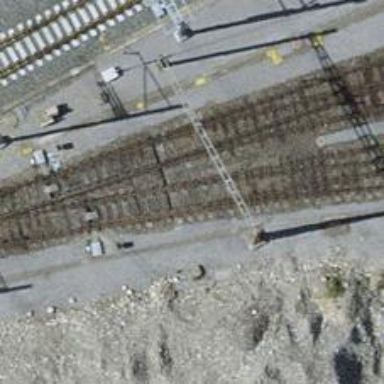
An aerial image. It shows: Railway switch.